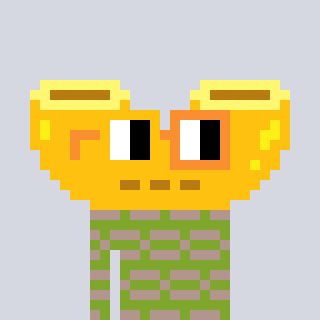
a pixel art character with square yellow and orange glasses, a macaroni-shaped head and a slimegreen-colored body on a cool background